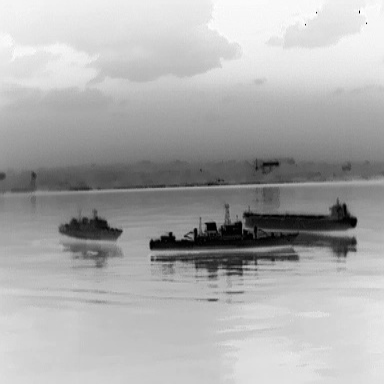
There are three objects shown in the infrared image, including two warships, and a liner.